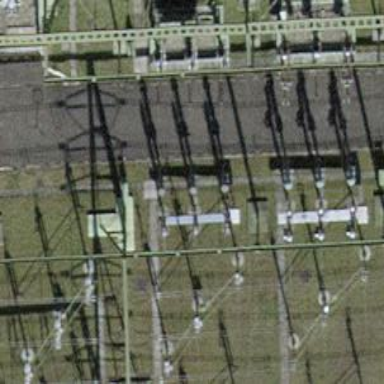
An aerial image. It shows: Bay where power lines run through.